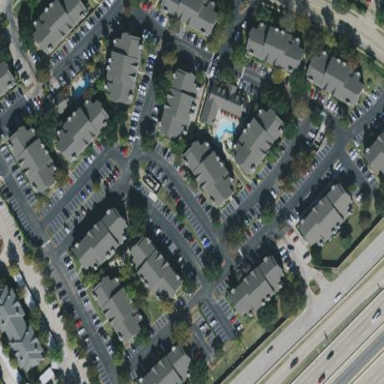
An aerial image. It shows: Residential area with apartments.